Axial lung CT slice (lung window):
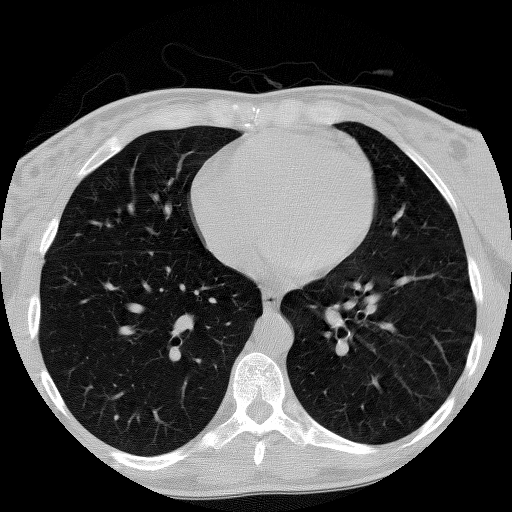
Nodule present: no